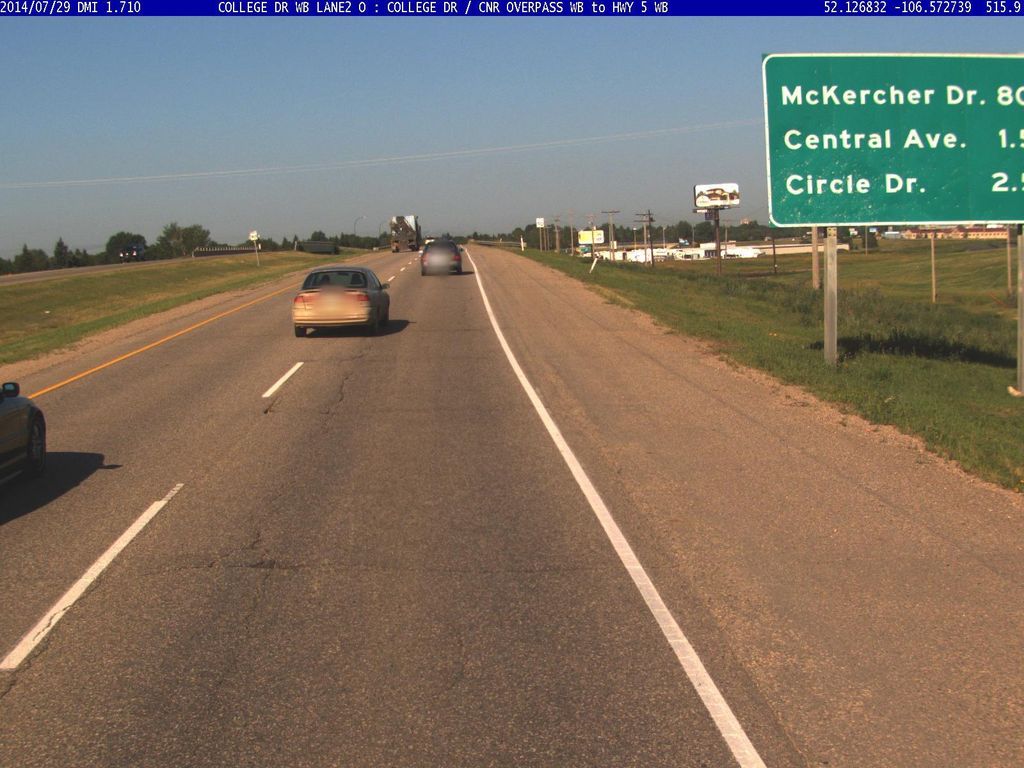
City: saskatoon